Aerial crown-view tile of a tropical tree (Barro Colorado Island, Panama), acquired 20240813:
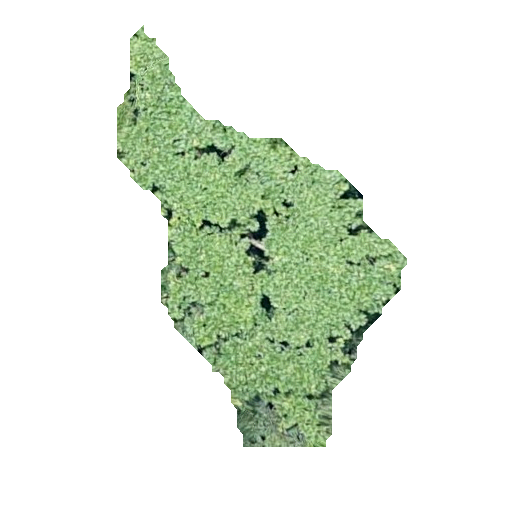
Species: Ficus obtusifolia
GBIF accepted scientific name: Ficus obtusifolia
Crown area: 90.897 m²